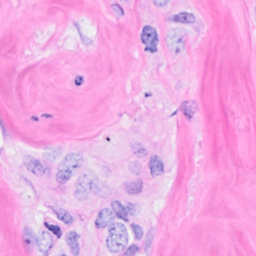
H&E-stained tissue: Breast